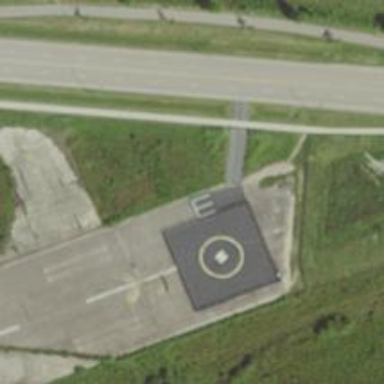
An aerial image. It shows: Image of helipad at airport.